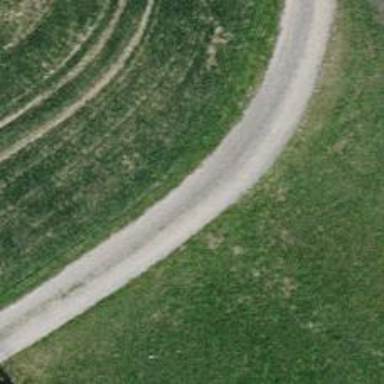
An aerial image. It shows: Track with grade2 tracktype.